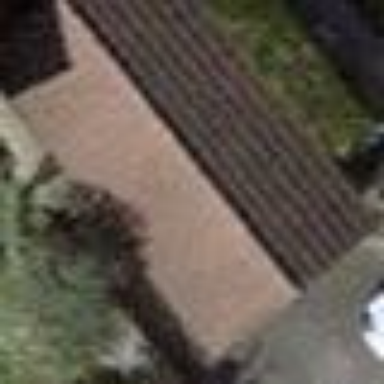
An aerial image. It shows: Garage building.